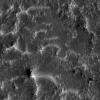
Atmospheric dust classification: not_dusty